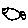
Label: fish